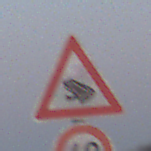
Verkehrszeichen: AmphibienwanderungRechts
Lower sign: Geschwindigkeit40
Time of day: SunriseSunset
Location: Outdoor (Nature)
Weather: Clear
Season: NotSpecified
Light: Natural